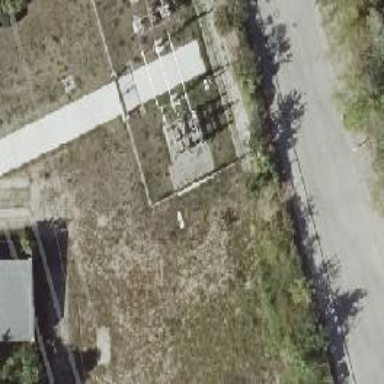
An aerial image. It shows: Power line with 3 cables. The line type is busbar.